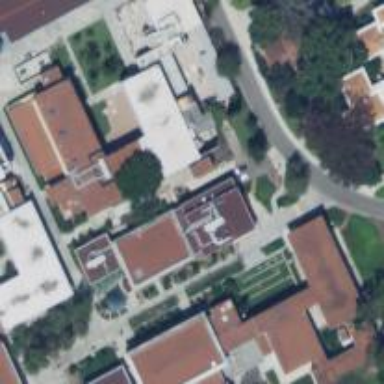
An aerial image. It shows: View of university building.